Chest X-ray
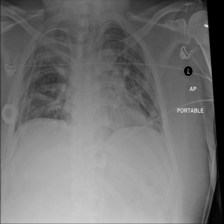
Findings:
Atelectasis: negative
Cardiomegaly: negative
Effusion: negative
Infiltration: negative
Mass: negative
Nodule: negative
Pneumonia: negative
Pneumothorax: negative
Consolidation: negative
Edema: negative
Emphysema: negative
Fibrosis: negative
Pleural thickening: negative
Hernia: negative